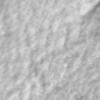
Label: no_change